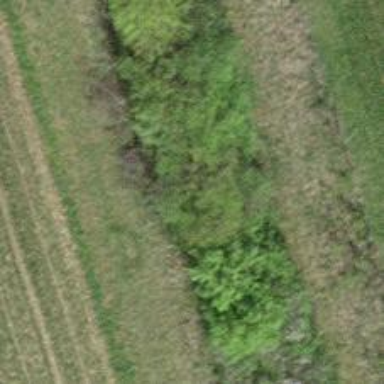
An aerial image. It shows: Hedge barrier.